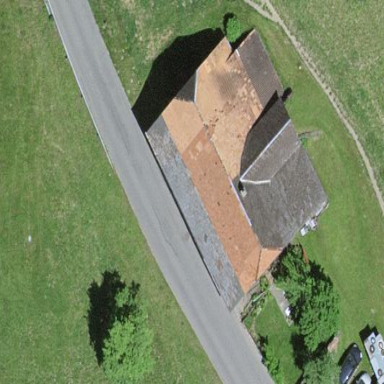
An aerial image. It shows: Farm building.